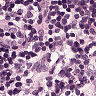
Metastatic tissue present: no